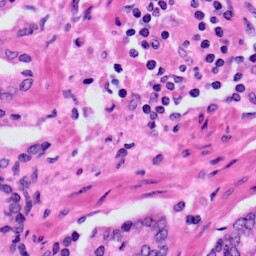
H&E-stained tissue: Prostate